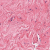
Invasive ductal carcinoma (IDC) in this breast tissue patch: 0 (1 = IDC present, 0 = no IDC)